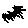
Label: sun